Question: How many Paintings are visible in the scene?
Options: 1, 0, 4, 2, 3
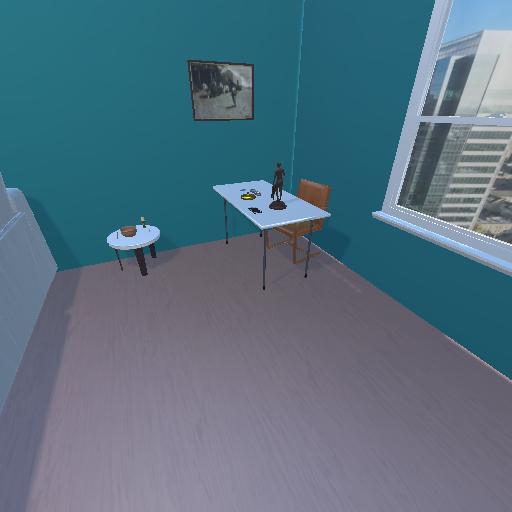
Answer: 1